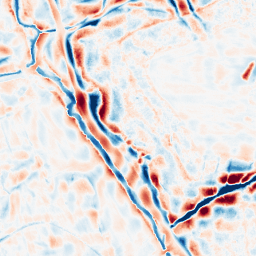
Category: wavelet
Decomposition family: wavelet_biorthogonal
Decomposition parameters: wavelet: bior5.5
level: 4
Upsampling method: sinc_hamming
Upsampling parameters: scale: 8
kernel_size: 16
Upsampling scale: 8